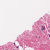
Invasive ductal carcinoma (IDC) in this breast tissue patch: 0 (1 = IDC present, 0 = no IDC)